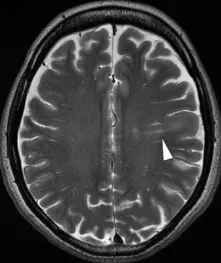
Difference in the signal intensity of a transmantle lesion across magnetic resonance imaging sequences. Axial T2-weighted.
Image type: radiology (mri)